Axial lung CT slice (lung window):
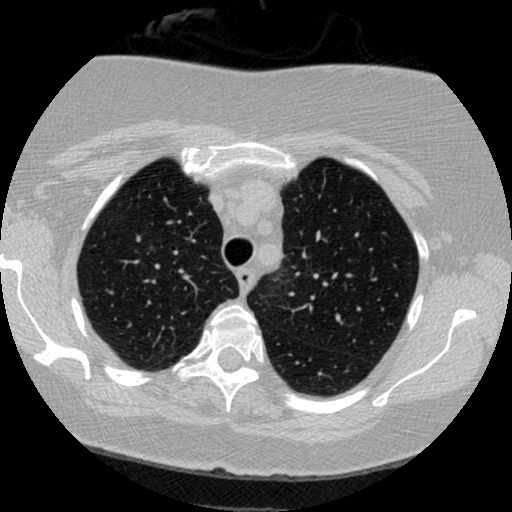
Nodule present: no